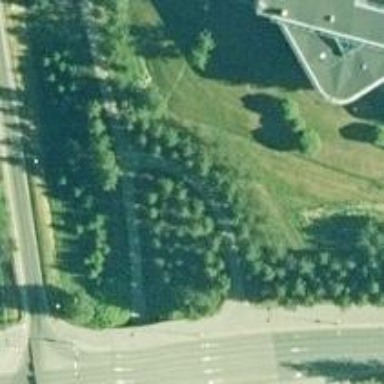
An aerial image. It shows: Asphalt cycleway.